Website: lowes
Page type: payment
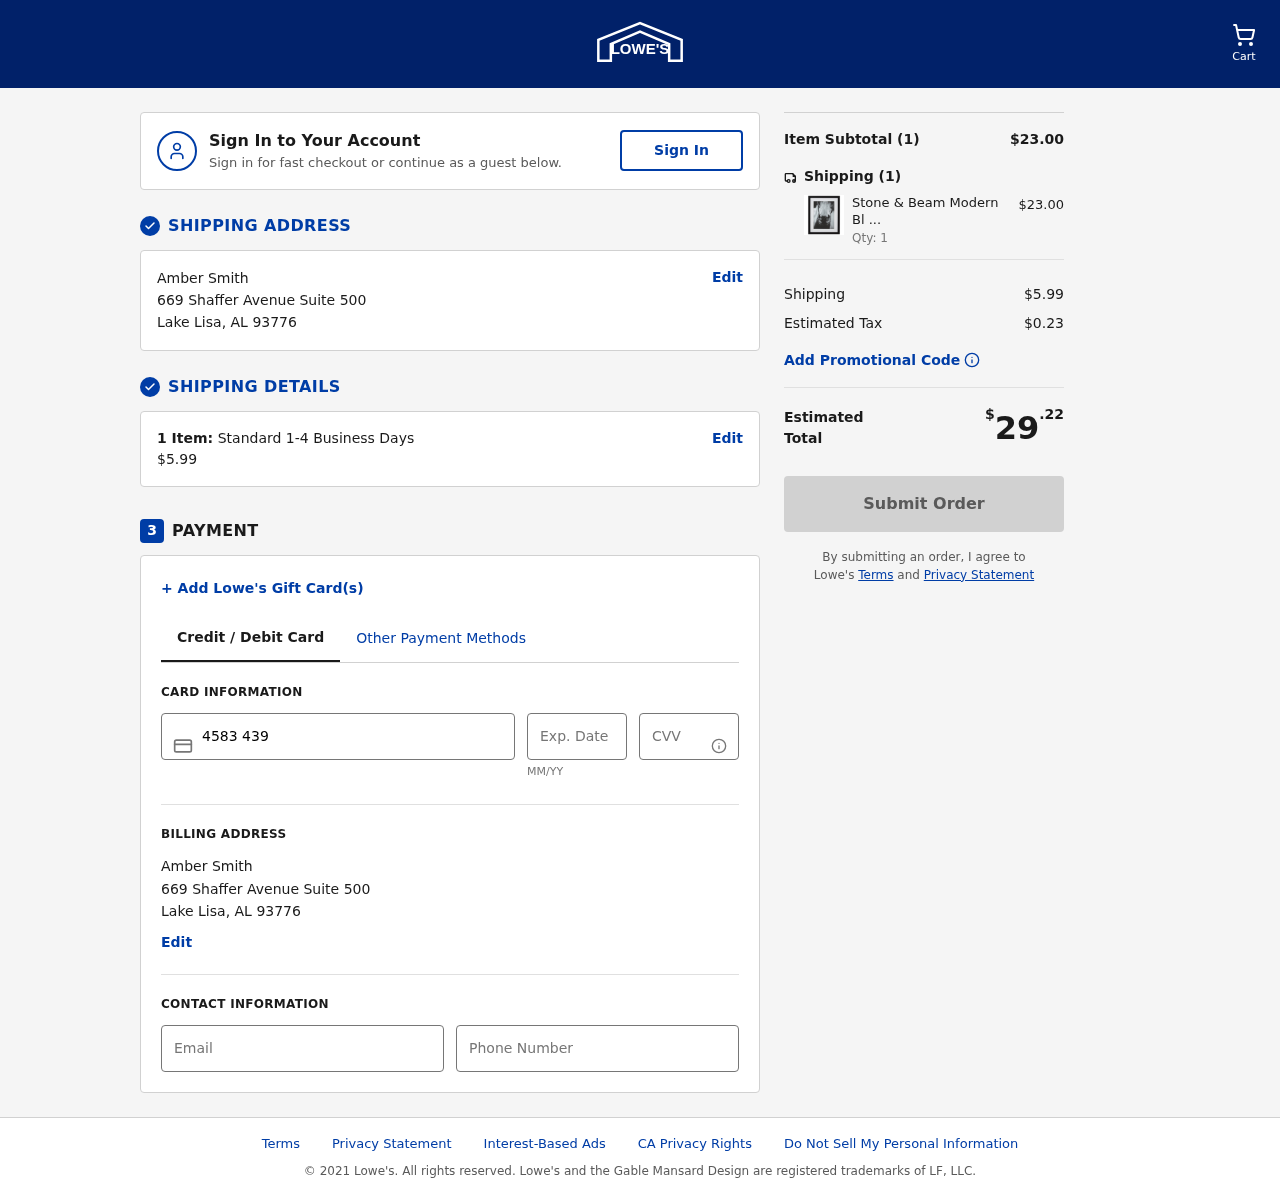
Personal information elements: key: PII_CARD_CVV
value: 190
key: PII_CARD_EXPIRY
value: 01/29
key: PII_CARD_NUMBER
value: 4583 4394 1340 8136
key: PII_CITY
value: Lake Lisa
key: PII_EMAIL
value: amber_smith@gmail.com
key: PII_FULLNAME
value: Amber Smith
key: PII_PHONE
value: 6023592427
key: PII_POSTCODE
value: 93776
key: PII_STATE_ABBR
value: AL
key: PII_STREET
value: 669 Shaffer Avenue Suite 500
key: PII_FULLNAME2
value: Amber Smith
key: PII_CITY2
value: Lake Lisa
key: PII_STATE_ABBR2
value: AL
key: PII_POSTCODE_FULL
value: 93776
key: PII_POSTCODE_NUMERIC
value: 93776
Product elements: key: PRODUCT1_NAME
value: Stone & Beam Modern Black and White Horse's Nose Photo
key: PRODUCT1_PRICE
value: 23
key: PRODUCT1_QUANTITY
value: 1
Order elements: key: ORDER_NUM_ITEMS
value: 1
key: ORDER_SHIPPING_COST
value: $5.99
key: ORDER_NUM_ITEMS2
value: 1
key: ORDER_SUBTOTAL
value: $23.00
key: ORDER_NUM_ITEMS3
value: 1
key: ORDER_SHIPPING_COST2
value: $5.99
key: ORDER_TAX
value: $0.23
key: ORDER_TOTAL
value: $29.22